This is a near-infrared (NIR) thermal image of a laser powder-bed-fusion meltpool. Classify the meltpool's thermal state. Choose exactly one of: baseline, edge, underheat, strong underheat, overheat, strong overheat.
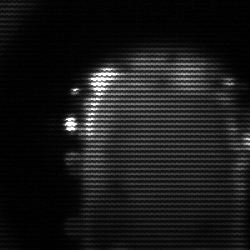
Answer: baseline